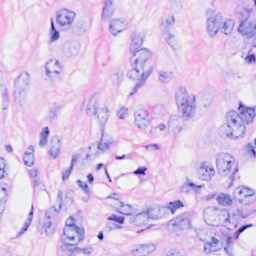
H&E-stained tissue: Breast